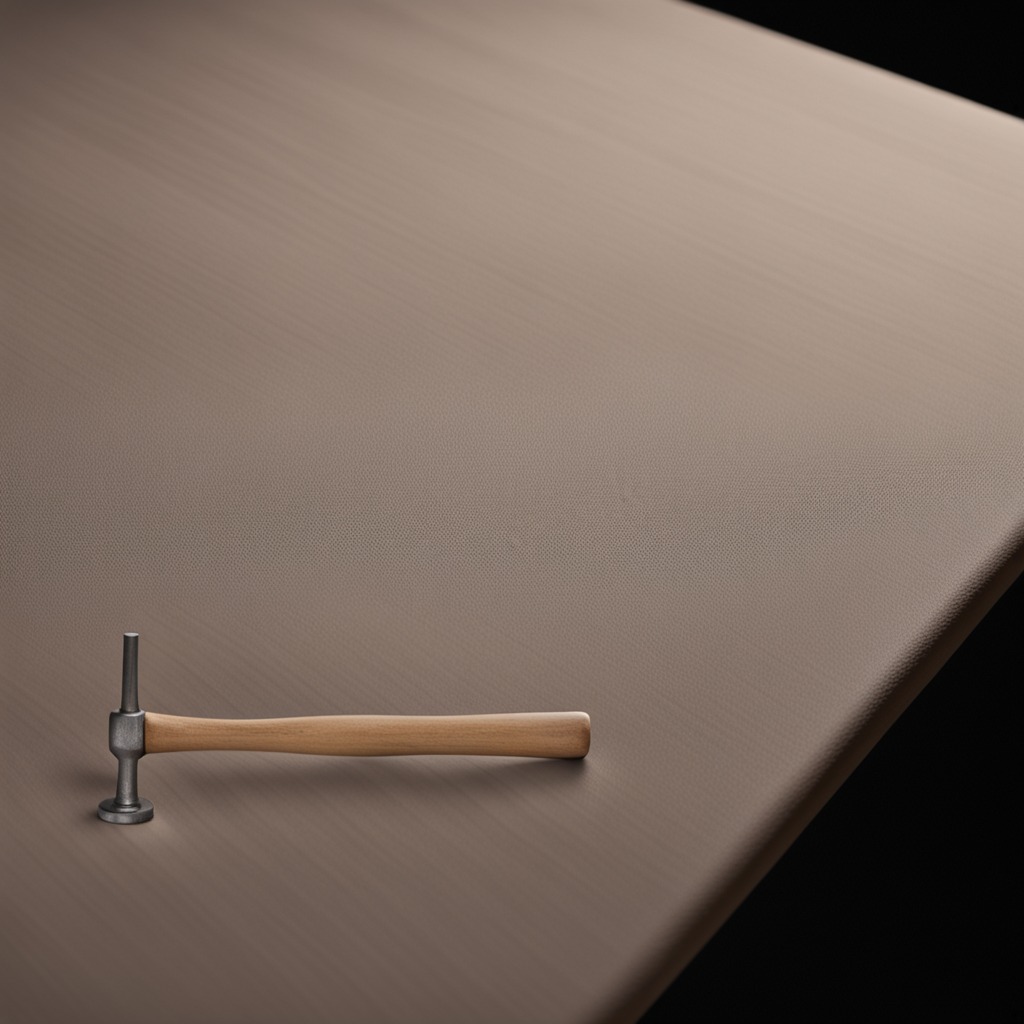
A hammer lies on a wooden table inside a workshop at night.